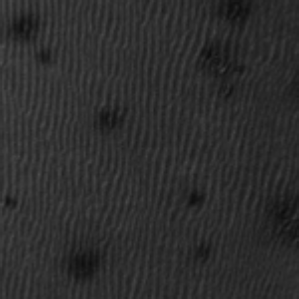
Label: frost